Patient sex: F
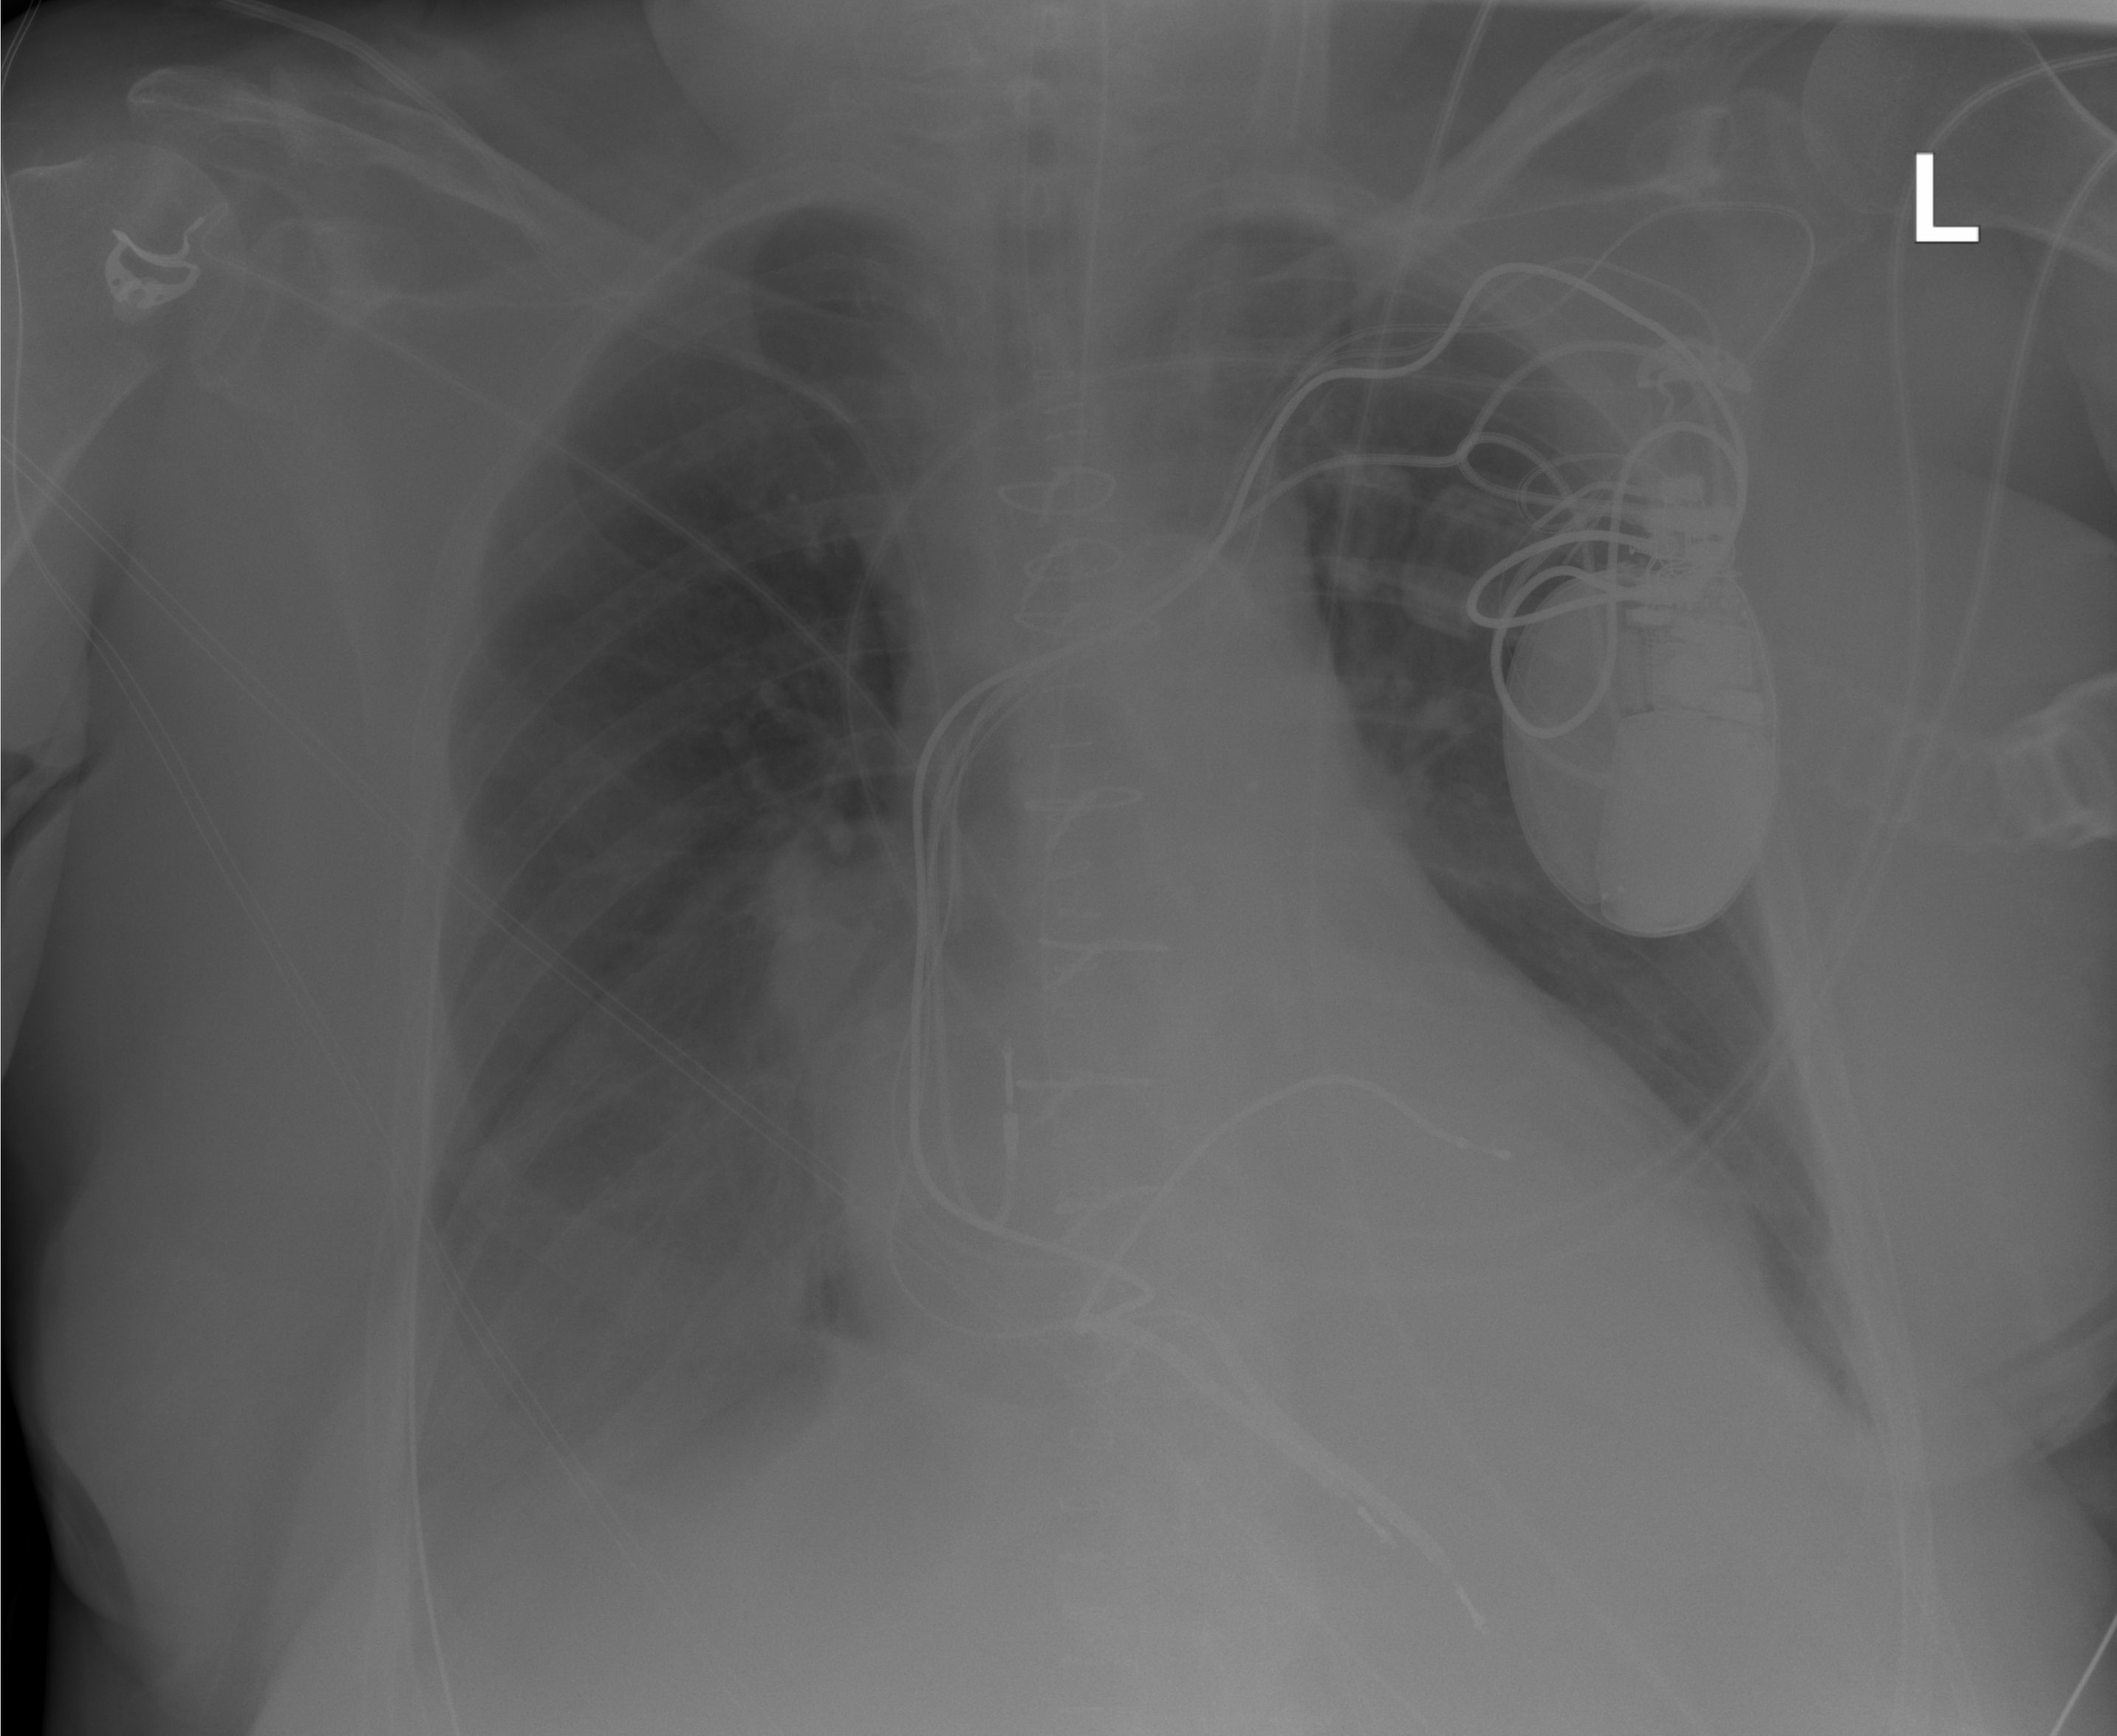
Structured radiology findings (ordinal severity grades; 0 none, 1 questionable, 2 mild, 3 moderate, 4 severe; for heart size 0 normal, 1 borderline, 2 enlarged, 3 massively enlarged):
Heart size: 2
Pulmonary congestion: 0
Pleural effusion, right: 2
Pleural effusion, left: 1
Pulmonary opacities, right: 0
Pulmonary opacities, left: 0
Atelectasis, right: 2
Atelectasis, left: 1